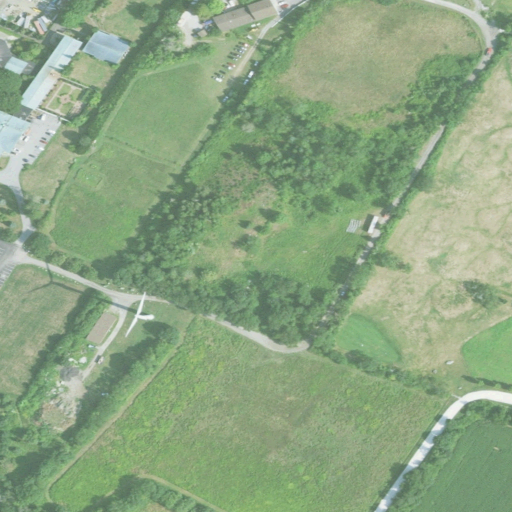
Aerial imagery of mountain in Rhode Island named Almy Hill containing mixed forest, grassland, pasture, shrub, medium intensity development, low intensity development, high intensity development, open development, barren land, and evergreen forest